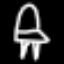
Label: chair